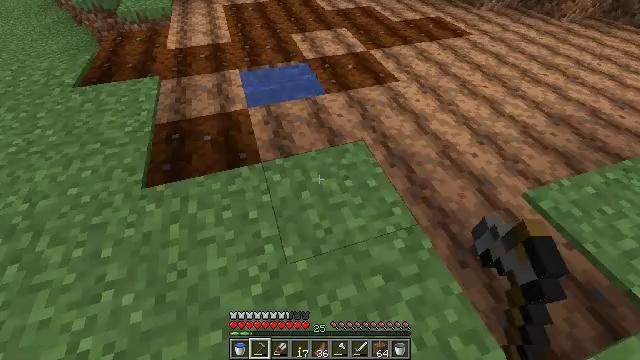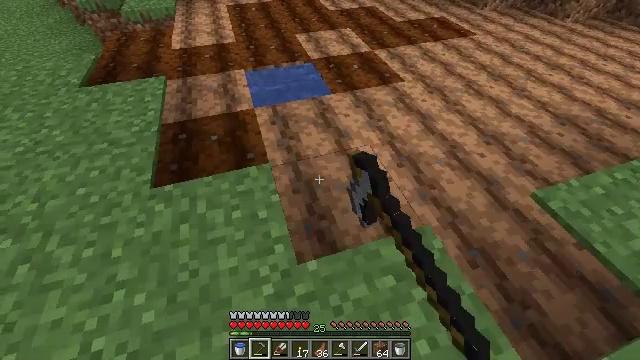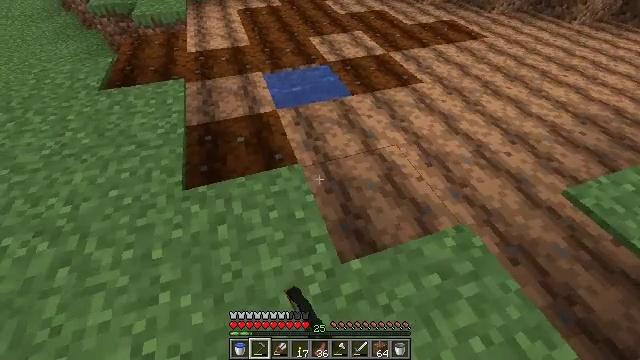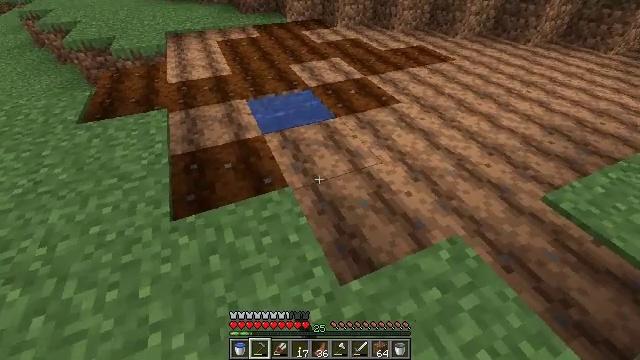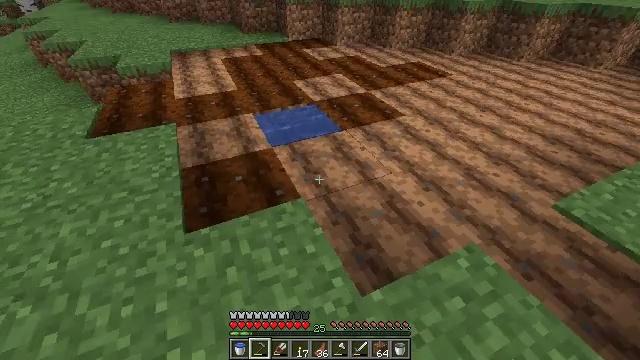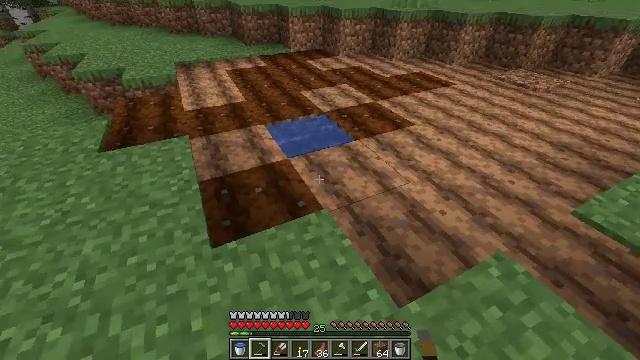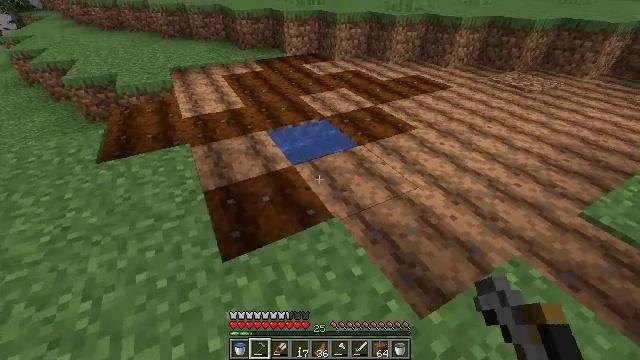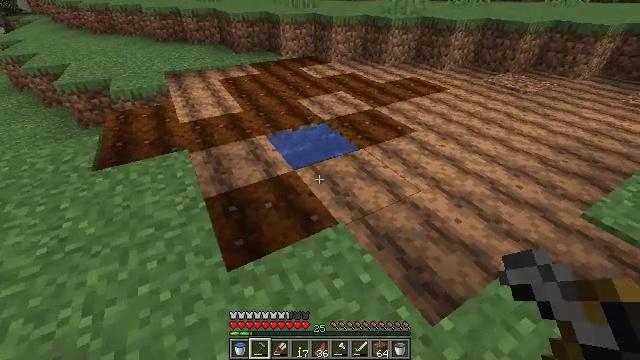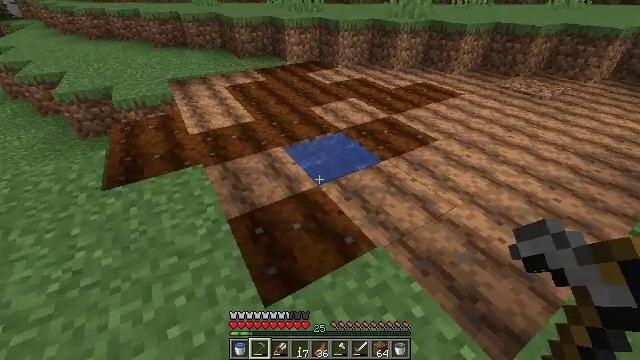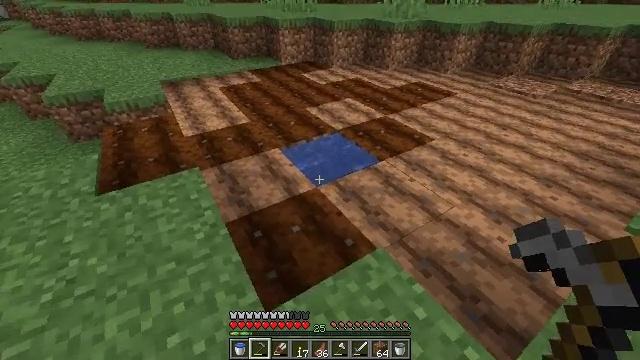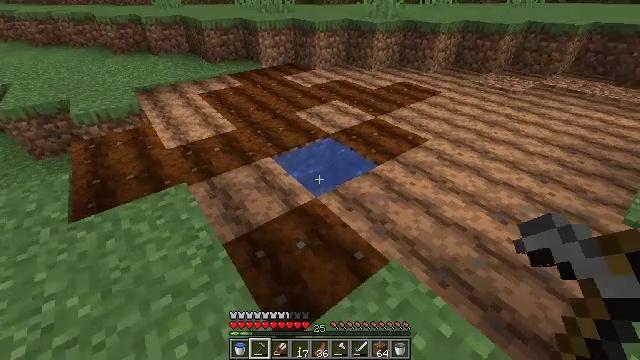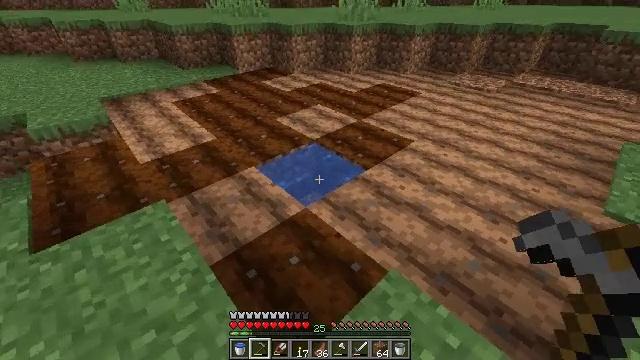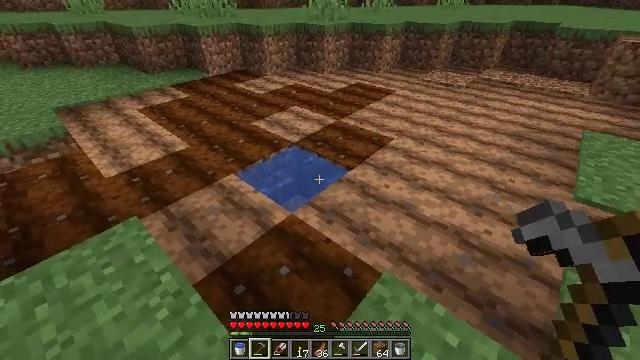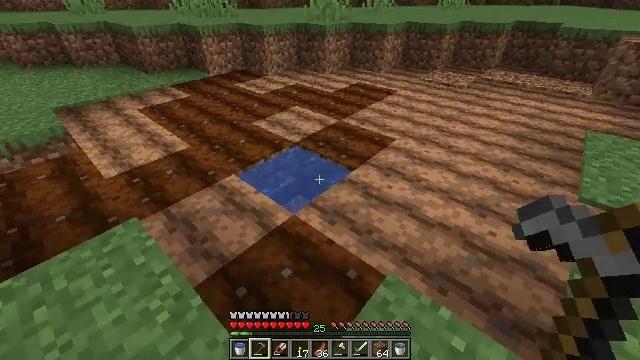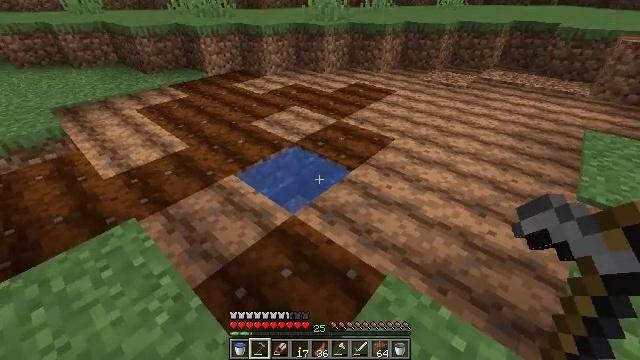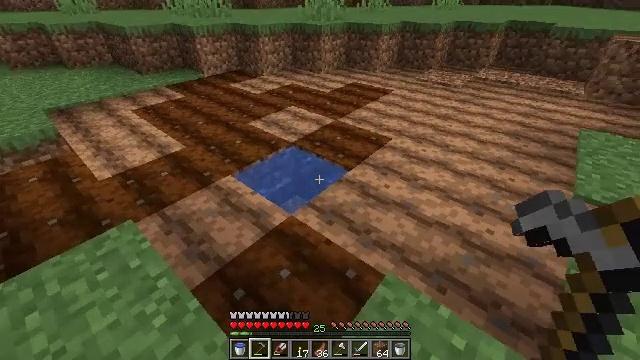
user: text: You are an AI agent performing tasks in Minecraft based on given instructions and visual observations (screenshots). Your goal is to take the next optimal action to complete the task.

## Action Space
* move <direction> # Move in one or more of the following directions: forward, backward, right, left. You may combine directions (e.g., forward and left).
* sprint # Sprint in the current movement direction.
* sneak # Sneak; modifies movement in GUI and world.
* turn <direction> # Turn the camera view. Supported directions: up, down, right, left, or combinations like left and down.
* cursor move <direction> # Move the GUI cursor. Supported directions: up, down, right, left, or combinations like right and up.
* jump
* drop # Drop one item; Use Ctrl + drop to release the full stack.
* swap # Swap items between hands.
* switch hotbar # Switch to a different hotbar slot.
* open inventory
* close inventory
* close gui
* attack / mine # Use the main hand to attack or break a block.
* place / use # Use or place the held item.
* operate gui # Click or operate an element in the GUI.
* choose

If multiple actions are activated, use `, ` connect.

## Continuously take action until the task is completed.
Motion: motion action
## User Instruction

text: Collect dirt by holding left button.
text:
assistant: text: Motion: move left, use / place
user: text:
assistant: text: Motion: move left, use / place
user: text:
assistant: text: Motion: turn right and up
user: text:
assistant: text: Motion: move left, turn right and up
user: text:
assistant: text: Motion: move left, turn right and up
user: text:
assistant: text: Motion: move forward and move left, turn right
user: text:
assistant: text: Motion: move forward and move left, turn right
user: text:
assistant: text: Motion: move forward and move left, turn right
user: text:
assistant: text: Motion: move forward and move left, turn right
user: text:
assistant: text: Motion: move forward, turn right
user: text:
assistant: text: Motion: turn right
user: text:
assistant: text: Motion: turn right
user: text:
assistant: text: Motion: no_op
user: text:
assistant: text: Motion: no_op
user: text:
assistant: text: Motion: no_op
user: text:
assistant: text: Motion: turn right and down
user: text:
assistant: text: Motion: turn right and down, attack / mine
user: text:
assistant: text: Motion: turn right, attack / mine
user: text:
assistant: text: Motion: turn right, attack / mine
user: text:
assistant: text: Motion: turn right
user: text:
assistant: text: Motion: turn right
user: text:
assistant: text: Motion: no_op
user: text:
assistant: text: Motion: attack / mine
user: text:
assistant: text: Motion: attack / mine
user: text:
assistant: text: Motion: attack / mine
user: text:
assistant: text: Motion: attack / mine
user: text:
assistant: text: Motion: turn right and down
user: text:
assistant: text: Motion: turn right
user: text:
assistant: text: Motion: move right, turn right and down
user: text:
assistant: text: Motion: move right